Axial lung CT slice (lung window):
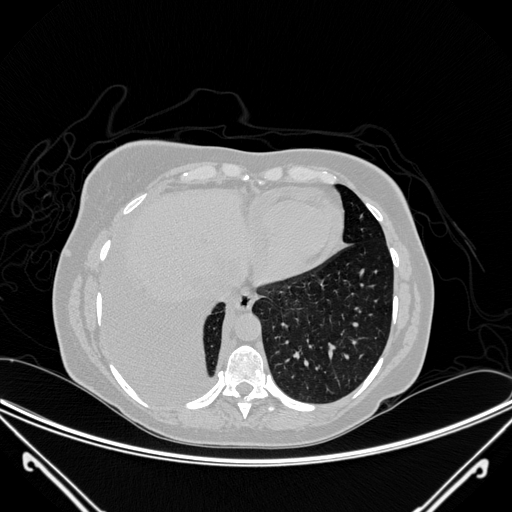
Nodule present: no